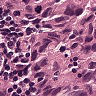
Metastatic tissue present: yes